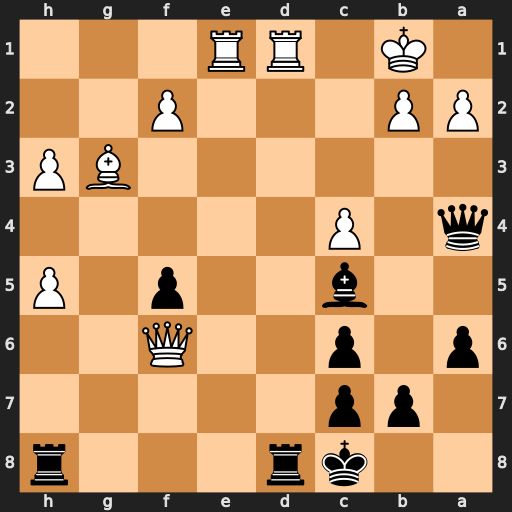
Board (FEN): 2kr3r/1pp5/p1p2Q2/2b2p1P/q1P5/6BP/PP3P2/1K1RR3
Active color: b
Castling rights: -
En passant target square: -
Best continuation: Rxd1+ Rxd1 Qxd1#